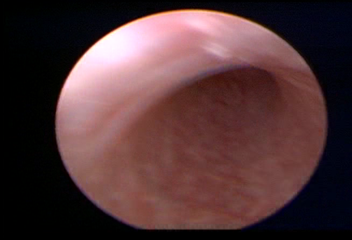
Modality: WLC
Class: Normal mucosa
Bladder cancer association: No